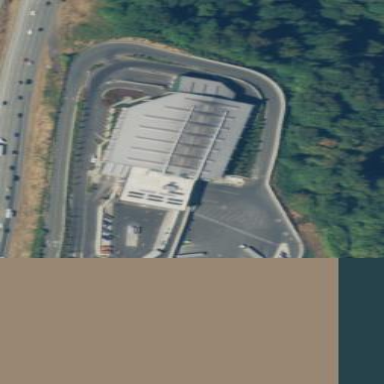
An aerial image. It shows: Building used as waste transfer station.